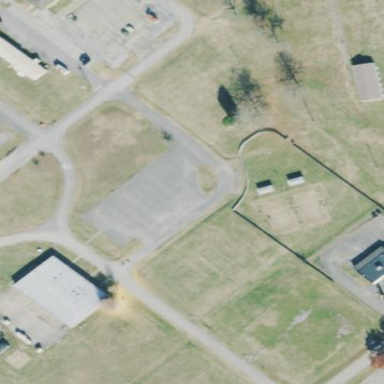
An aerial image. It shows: Parking area with asphalt surface.